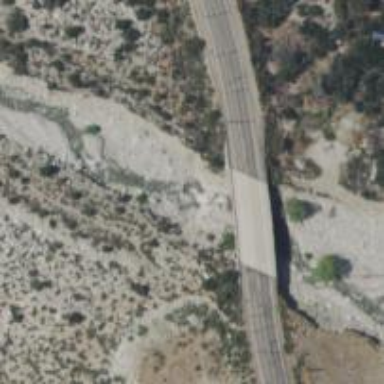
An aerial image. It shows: Tertiary road with bridge.